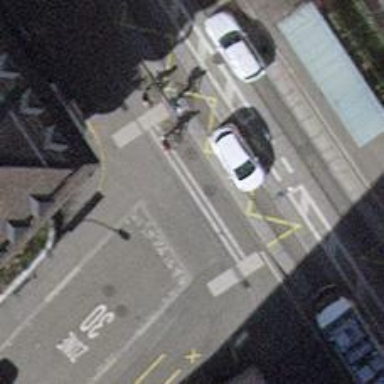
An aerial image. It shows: Unmarked crossing with traffic calming table.